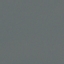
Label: SeaLake